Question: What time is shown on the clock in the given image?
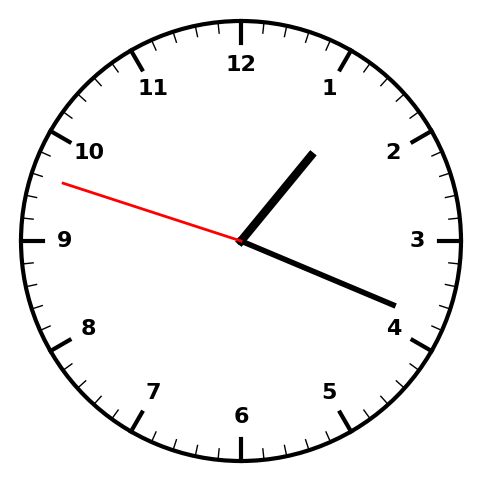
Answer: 01:18:48